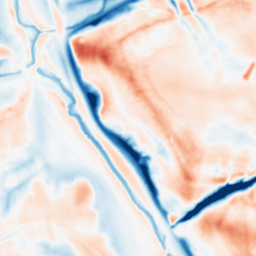
Category: multiscale
Decomposition family: dog_multiscale
Decomposition parameters: sigma_ratio: 1.6
n_scales: 5
base_sigma: 1
Upsampling method: cubic_catmull_rom
Upsampling parameters: scale: 2
Upsampling scale: 2